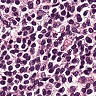
Metastatic tissue present: no